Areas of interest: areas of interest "Home Furnishing and Building Materials Market"
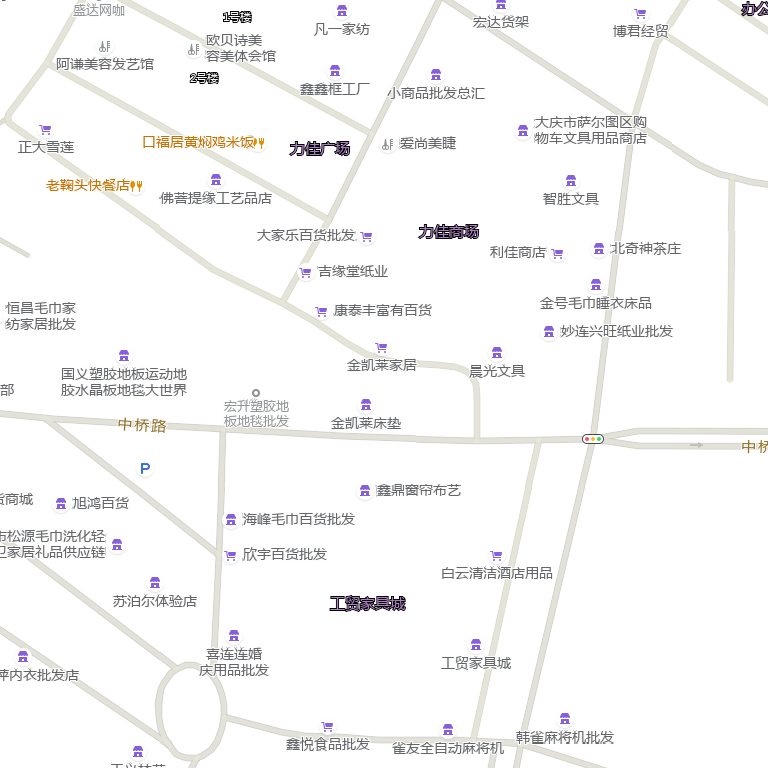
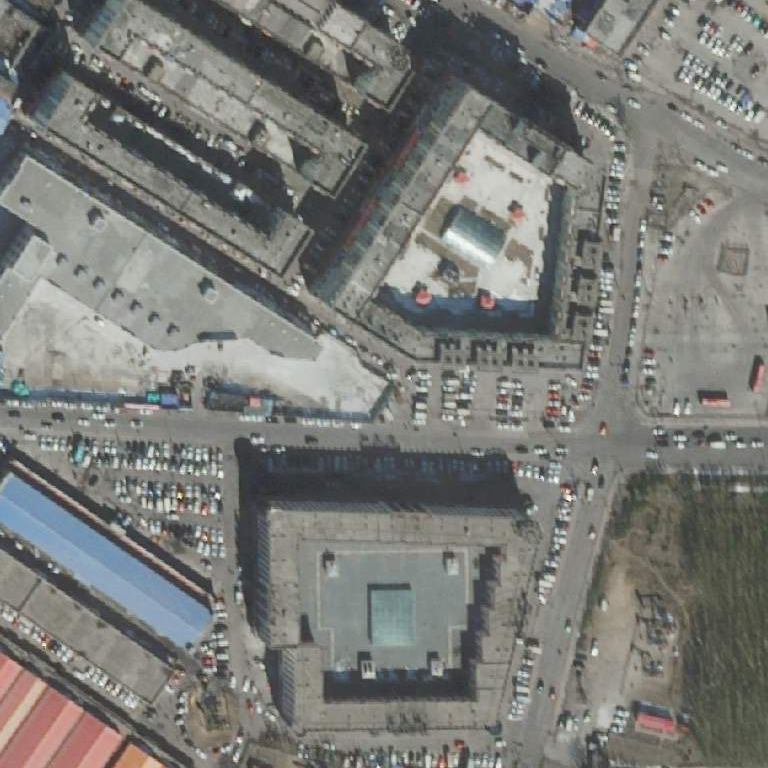